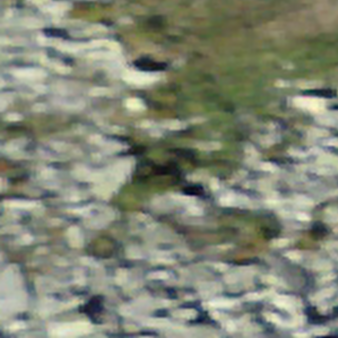
Label: other